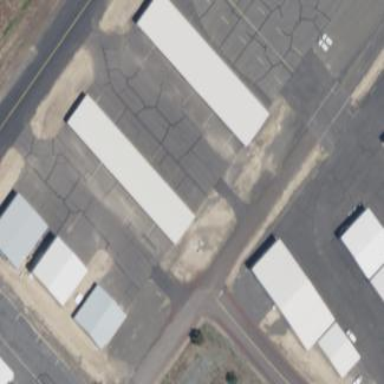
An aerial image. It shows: Building that is hangar at the airport.